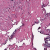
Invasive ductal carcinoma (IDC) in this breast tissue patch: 0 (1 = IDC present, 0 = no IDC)